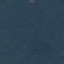
Land use / land cover: Forest